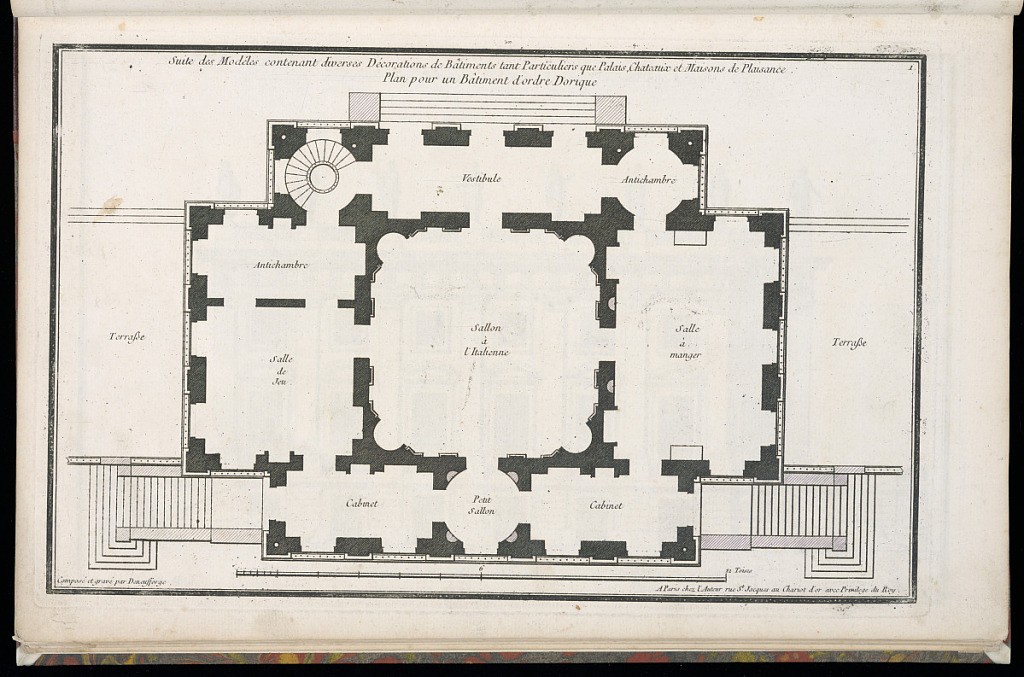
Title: Plan pour un Bâtiment d'ordre Dorique
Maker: Jean-François de Neufforge, Flemish, 1714–1791
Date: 1768
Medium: Engraving on paper
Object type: Print
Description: Plan for a building decorated in a Doric order with living room, dining room, game room, and terraces. There is a scale bar of 12 toises (1 toise was equal to about 3.799 square meters) at the bottom of the page. The plate is signed and numbered.